Interaction volume radius: 5 \u00c5
Interaction volume height: 20 \u00c5
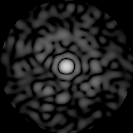
Disorder parameter: 0.8326